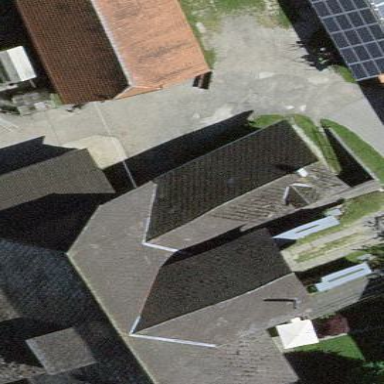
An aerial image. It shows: Sty building.